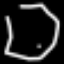
Label: octagon